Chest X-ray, PA view. Patient: 52 years old, sex M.
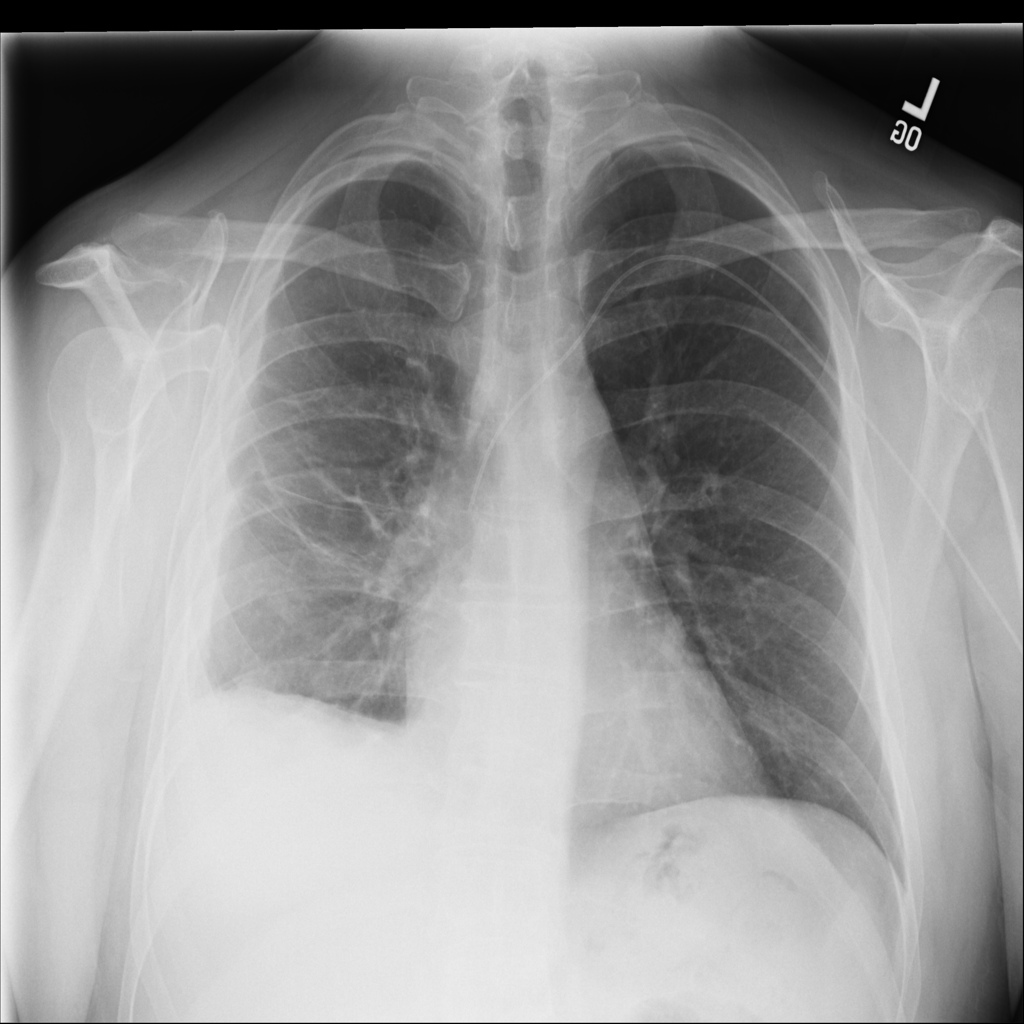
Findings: Pleural_Thickening